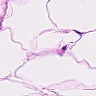
Metastatic tissue present: no